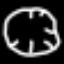
Label: clock